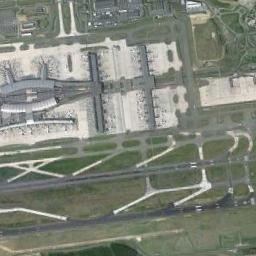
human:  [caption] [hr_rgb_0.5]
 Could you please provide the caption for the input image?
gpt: An airport with some parallel runways and a terminal on the lawn and some planes parked next to the terminal .

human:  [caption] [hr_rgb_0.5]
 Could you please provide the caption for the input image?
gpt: The airport is surrounded by neat terraces .

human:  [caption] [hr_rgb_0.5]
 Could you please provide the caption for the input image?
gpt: There are several planes on the tarmac with two runways in the airport .

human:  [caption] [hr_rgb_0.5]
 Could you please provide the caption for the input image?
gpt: A complex airport with many runways and buildings .

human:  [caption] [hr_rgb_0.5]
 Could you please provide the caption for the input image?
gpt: The airport has many roads of different lengths .